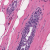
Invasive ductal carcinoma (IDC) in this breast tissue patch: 0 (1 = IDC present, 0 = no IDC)